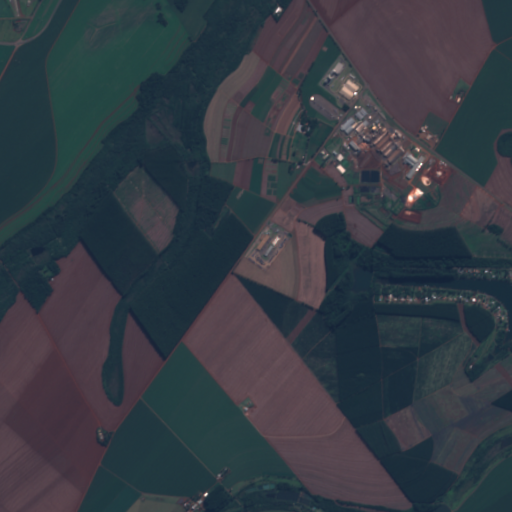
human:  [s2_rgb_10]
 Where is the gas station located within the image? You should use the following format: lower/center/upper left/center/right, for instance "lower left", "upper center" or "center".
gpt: The gas station is located in the upper right of the image.
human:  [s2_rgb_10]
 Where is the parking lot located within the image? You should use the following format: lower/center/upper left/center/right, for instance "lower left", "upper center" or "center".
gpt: The parking lot is located in the upper right of the image.
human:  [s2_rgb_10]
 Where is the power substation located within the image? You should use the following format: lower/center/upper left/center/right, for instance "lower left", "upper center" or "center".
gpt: The power substation is located in the upper right of the image.
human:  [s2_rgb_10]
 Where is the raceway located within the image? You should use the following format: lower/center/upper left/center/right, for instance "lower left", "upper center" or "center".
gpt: The raceway is located in the upper left of the image.
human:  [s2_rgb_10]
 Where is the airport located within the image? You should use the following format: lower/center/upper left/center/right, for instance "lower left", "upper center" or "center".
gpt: There is no airport in the image.